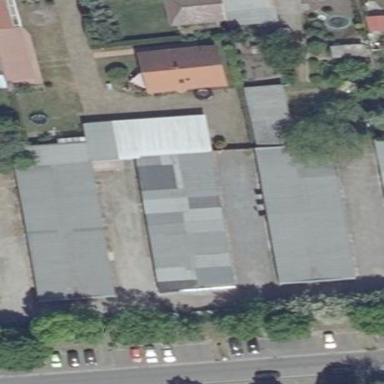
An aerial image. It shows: Garage building.